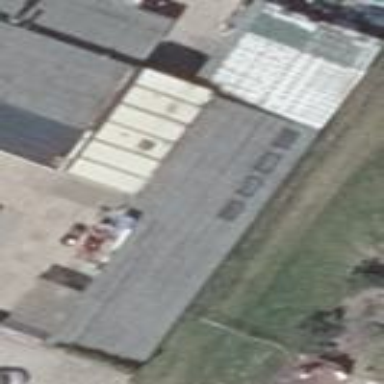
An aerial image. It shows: Shed building.